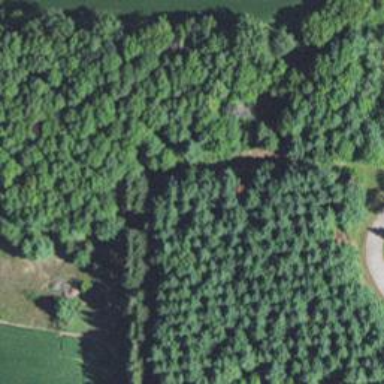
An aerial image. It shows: Row of trees in natural setting.